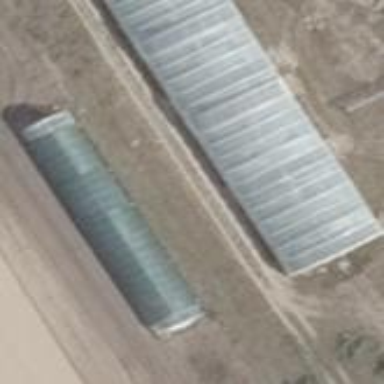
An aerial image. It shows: Greenhouse.